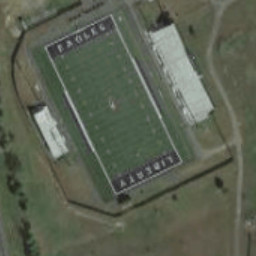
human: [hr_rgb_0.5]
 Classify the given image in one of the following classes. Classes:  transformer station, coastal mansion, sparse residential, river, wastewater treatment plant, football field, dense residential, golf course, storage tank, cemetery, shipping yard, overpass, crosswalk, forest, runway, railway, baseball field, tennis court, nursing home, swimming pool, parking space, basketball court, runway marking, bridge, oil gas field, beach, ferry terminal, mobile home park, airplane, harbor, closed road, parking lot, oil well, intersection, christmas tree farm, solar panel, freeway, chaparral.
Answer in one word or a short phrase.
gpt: football field